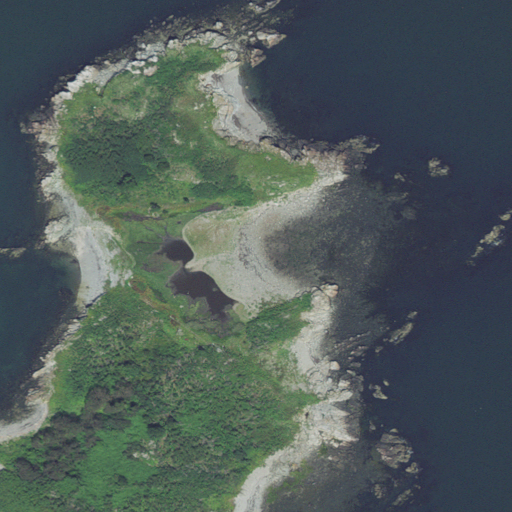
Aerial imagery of island in Massachusetts named Calf Island containing open water, herbaceous wetlands, mixed forest, evergreen forest, barren land, deciduous forest, woody wetlands, and grassland